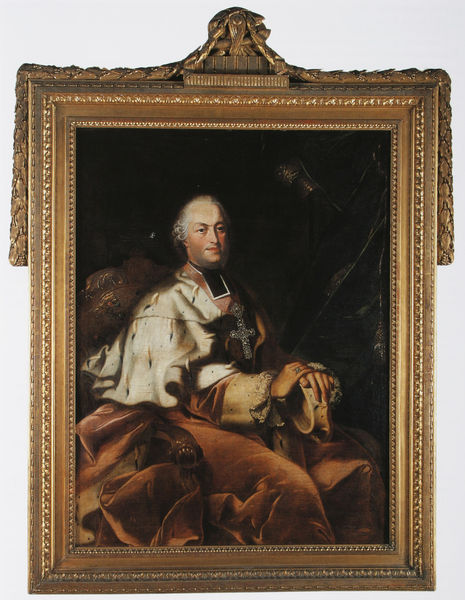
Titel: Bildnis Clemens Wenzeslaus von Sachsen, Kurfürst von Trier
Künstler: Heinrich Foelix
Standort: Mainz
Institution: Landesmuseum
Schlagwörter: dunkel, gemälde, kopf, mann, umhang, weiß, ocker, sitzen, braun, grau, handschuhe, hell, hintergrund, holz, licht, schmuck, schwarz, stuhl, rot, alt, barock, falten, gesicht, hermelin, mensch, pelz, rahmen, samt, silber, ärmel, bild, bildnis, goldrahmen, hände, portrait, porträt, vorhang, kirche, geistlicher, gewand, gold, haare, kutte, mantel, pose, reich, sessel, sitzend, stoff, adel, klassizismus, girlande, edelsteine, locken, rokoko, rosa, seide, ranken, fell, perücke, bilderrahmen, lehne, sitz, kette, rand, bischof, kissen, könig, papst, duktus, symmetrie, holzrahmen, stofflichkeit, ring, foto, fotografie, photographie, kreuz, adeliger, orden, herrscher, kardinal, nerz, fürst, photo, halbportrait, klerus, priester, borde, sitzportrait, sitzporträt, purpur, ornat, perrücke, rpt, bäffchen, kruez, mainz, kleriker, klerikaler, louis seize, fürstbischof, pectorale, lkreuz, dell, gald, 18. jh., achzehntes jahrhundert, goldrahemn, prälat